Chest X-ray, AP view. Patient: 64 years old, sex F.
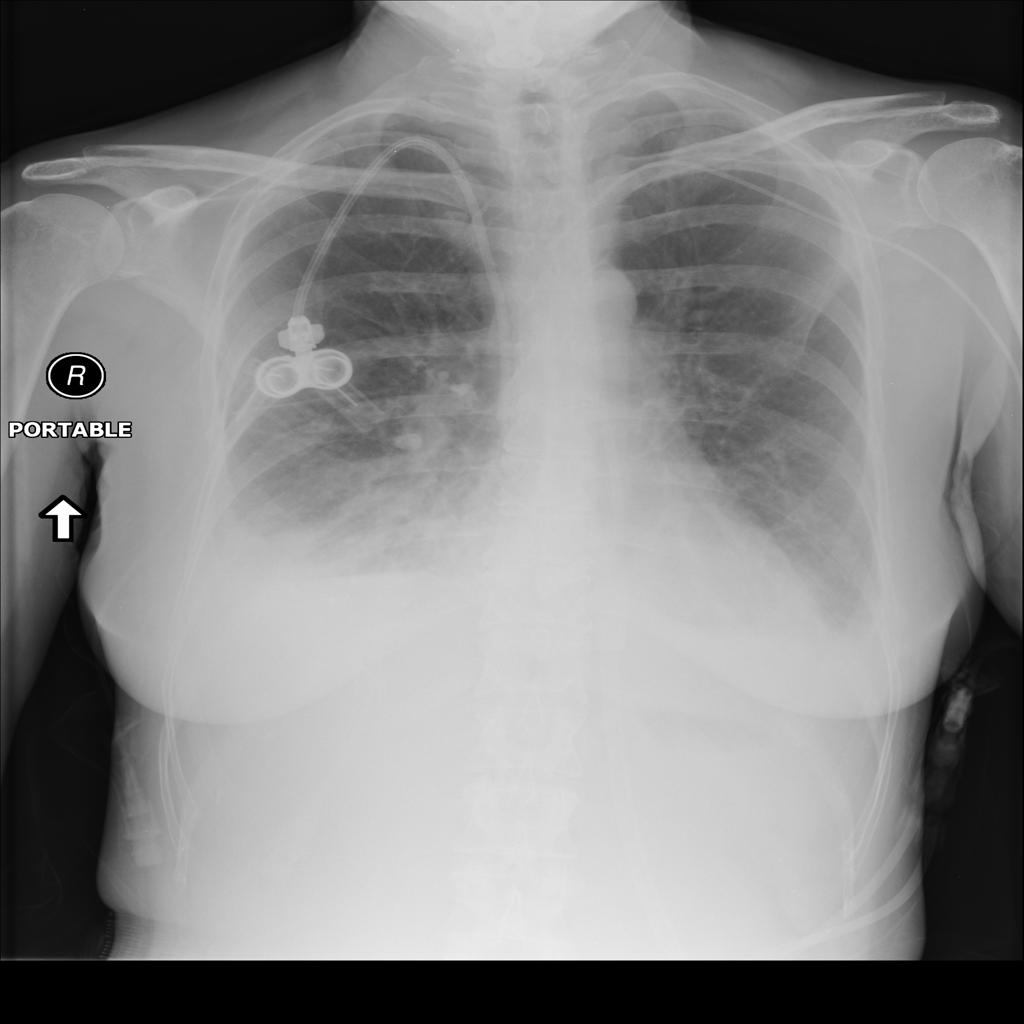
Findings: Effusion